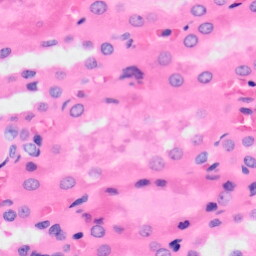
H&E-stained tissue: Kidney